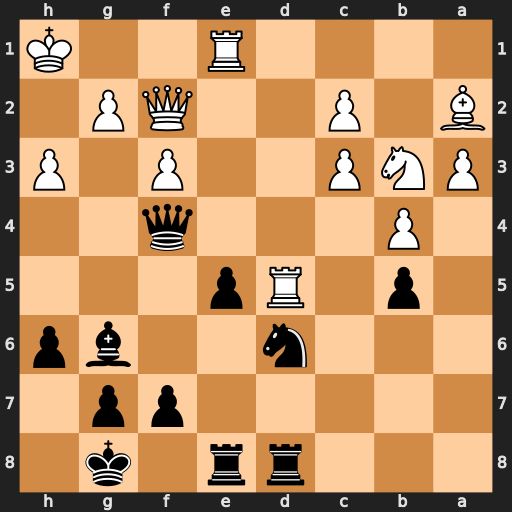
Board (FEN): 3rr1k1/5pp1/3n2bp/1p1Rp3/1P3q2/PNP2P1P/B1P2QP1/4R2K
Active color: b
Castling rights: -
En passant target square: -
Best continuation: Ne4 Rxe4 Bxe4 Rxd8 Rxd8